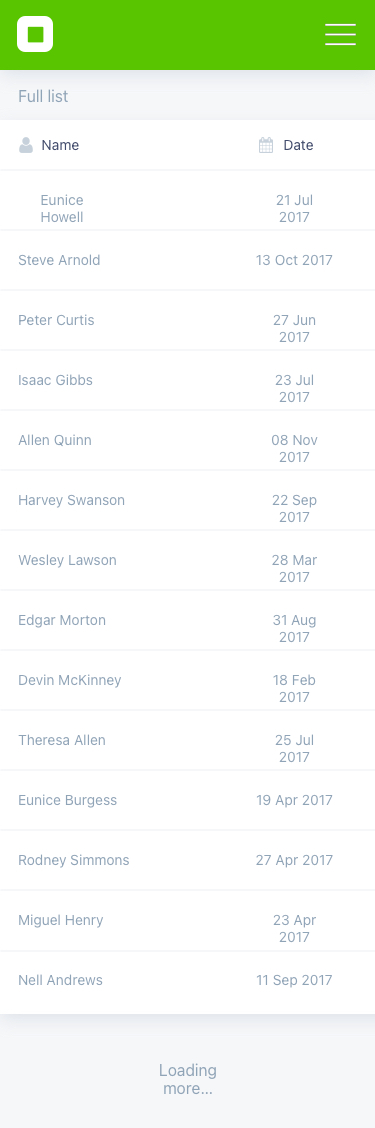
Text in this UI design:
Loading more…
Date
Name
11 Sep 2017
Nell Andrews
23 Apr 2017
Miguel Henry
27 Apr 2017
Rodney Simmons
19 Apr 2017
Eunice Burgess
25 Jul 2017
Theresa Allen
18 Feb 2017
Devin McKinney
31 Aug 2017
Edgar Morton
28 Mar 2017
Wesley Lawson
22 Sep 2017
Harvey Swanson
08 Nov 2017
Allen Quinn
23 Jul 2017
Isaac Gibbs
27 Jun 2017
Peter Curtis
13 Oct 2017
Steve Arnold
21 Jul 2017
Eunice Howell
Full list